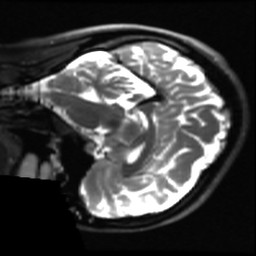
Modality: T2w
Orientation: sagittal
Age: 29
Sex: female
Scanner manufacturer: ge
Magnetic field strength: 3 T
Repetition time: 8.947 s
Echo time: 0.09798 s